Question: A dashed line means that the relationship is strong, whereas a solid line means that the relationship is weak. On the following diagram how do we decide that the relationship between the 'Room' and 'Class' entities is strong. Is it because 'Room' entity has a regular key (non-composite)?
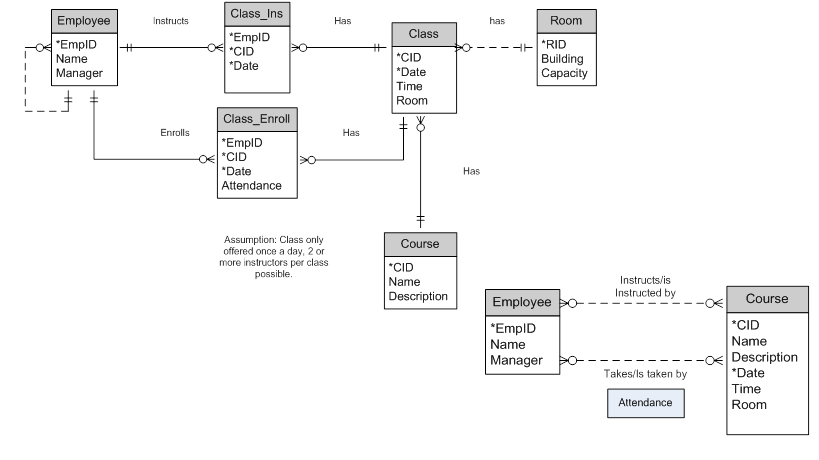
Answer: We draw a if and only if we have an ID-dependent relationship; otherwise it would be a .
Consider a weak but not ID-dependent relationship; We draw a dashed line because it is a weak relationship.